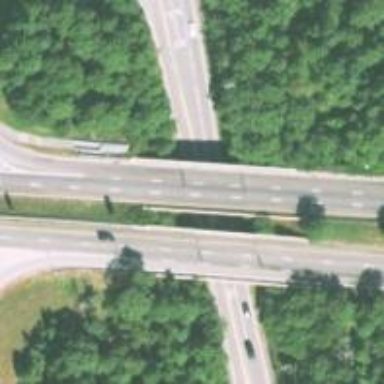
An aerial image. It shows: Motorway junction.